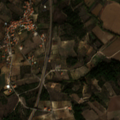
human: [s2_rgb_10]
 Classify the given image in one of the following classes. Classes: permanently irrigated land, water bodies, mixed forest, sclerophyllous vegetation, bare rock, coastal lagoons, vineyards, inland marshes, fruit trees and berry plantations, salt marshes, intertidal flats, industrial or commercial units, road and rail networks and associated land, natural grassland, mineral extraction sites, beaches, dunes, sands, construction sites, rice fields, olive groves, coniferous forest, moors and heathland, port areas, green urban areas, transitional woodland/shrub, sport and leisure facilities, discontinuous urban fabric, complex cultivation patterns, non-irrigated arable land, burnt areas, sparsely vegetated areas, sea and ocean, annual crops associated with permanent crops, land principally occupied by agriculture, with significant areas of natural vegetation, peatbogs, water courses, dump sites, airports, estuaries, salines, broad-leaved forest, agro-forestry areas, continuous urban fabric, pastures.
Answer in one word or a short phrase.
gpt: permanently irrigated land, olive groves, complex cultivation patterns, land principally occupied by agriculture, with significant areas of natural vegetation, transitional woodland/shrub